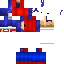
A female human skin with medium skin, wearing brown long hair dressed in a blue hoodie and red pants, featuring a closed mouth.